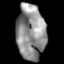
Tissue: skin
Cell type: Epithelial cells
Senescence score: 0.2801
Nuclear area (px): 1568
Mean DAPI intensity: 143.3125